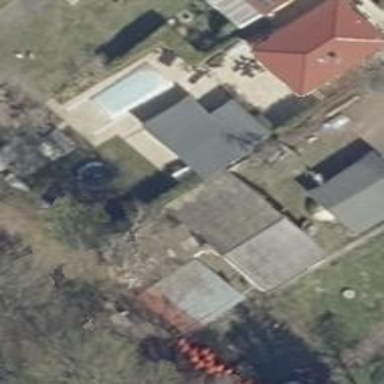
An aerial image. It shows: Shed.